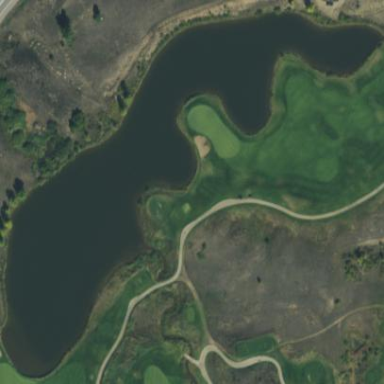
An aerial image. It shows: Water hazard in golf course. The hazard is natural water feature.